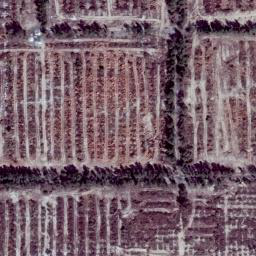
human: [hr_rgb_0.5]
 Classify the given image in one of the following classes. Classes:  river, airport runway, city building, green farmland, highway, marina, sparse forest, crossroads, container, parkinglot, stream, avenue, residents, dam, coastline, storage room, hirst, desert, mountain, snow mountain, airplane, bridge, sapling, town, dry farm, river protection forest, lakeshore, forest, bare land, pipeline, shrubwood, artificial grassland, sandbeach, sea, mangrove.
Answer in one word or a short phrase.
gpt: dry farm